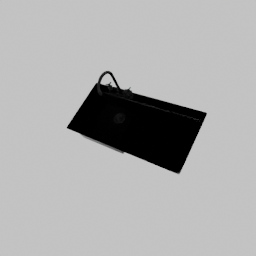
Label: appliances